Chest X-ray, PA view. Patient: 28 years old, sex M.
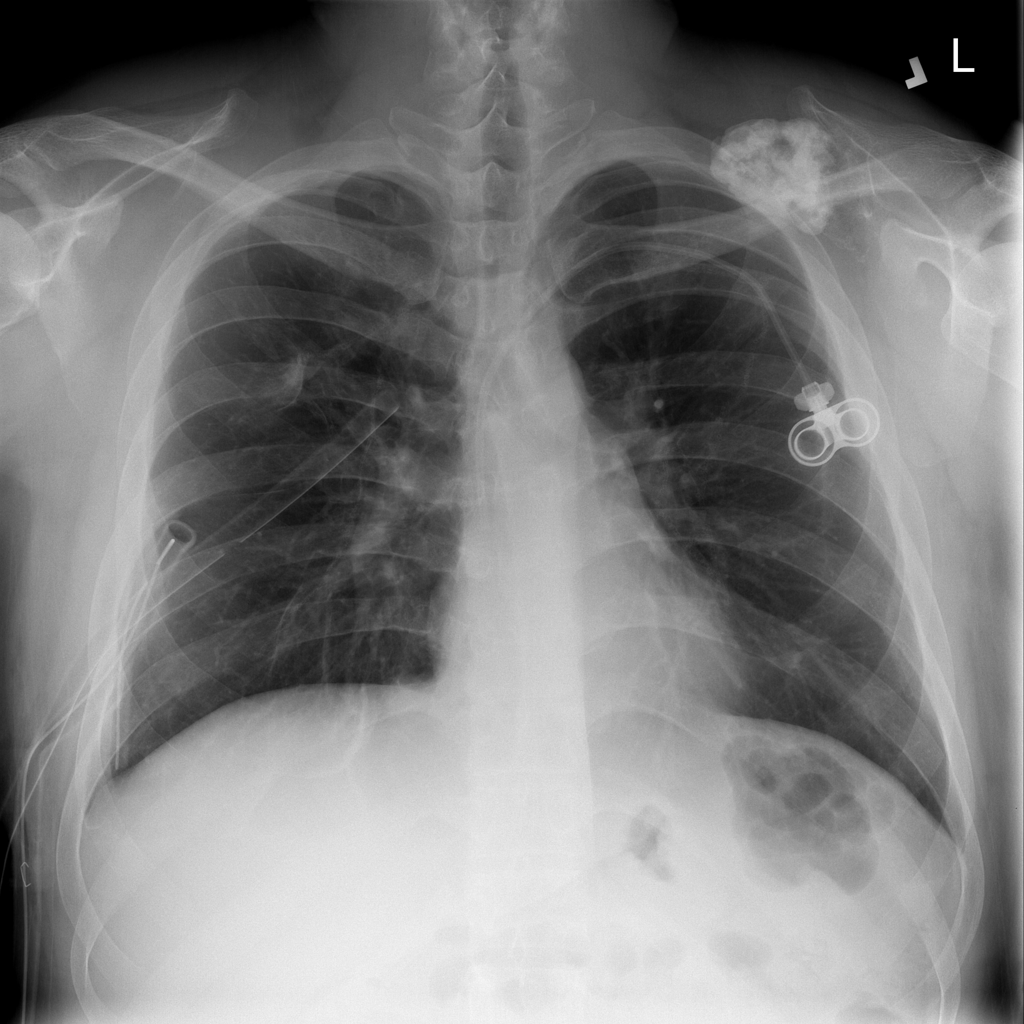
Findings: Mass, Pneumothorax